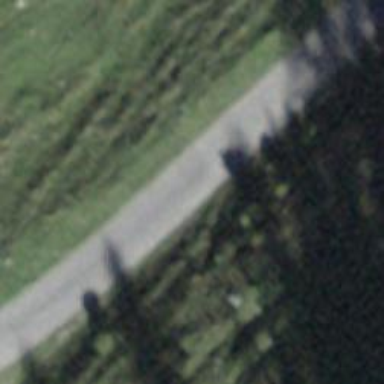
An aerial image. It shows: Unclassified road with grade1 track type.